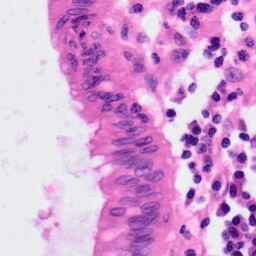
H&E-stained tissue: Colon